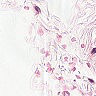
Metastatic tissue present: no